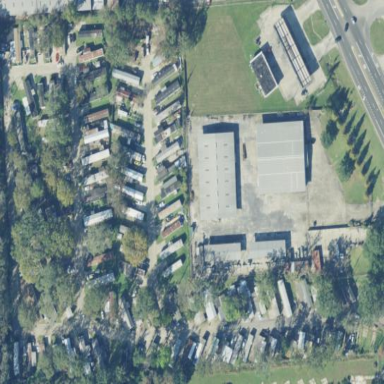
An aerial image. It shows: Residential area designated as trailer park.